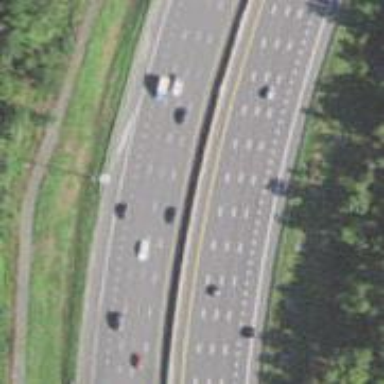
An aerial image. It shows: Asphalt motorway.